Aerial crown-view tile of a tropical tree (Barro Colorado Island, Panama), acquired 20250616:
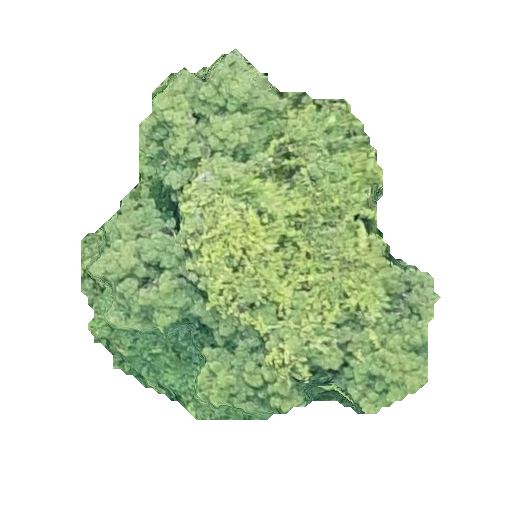
Species: Hura crepitans
GBIF accepted scientific name: Hura crepitans
Crown area: 132.155 m²